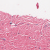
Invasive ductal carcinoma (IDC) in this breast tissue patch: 0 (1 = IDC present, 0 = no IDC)